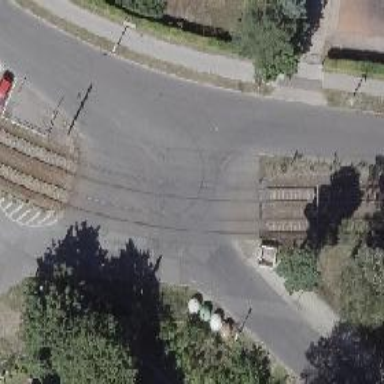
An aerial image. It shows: Tram level crossing on the railway.